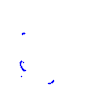
Particle: proton